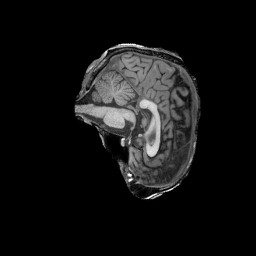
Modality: T1w
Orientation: sagittal
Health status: ill
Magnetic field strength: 3 T